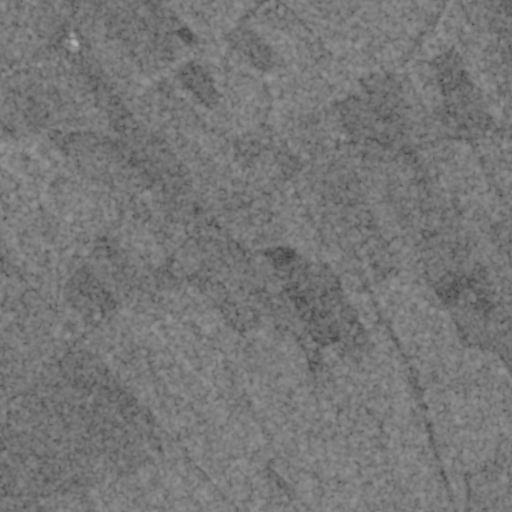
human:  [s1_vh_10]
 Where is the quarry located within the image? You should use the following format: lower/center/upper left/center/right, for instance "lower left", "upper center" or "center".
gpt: The quarry is located in the center left of the image.
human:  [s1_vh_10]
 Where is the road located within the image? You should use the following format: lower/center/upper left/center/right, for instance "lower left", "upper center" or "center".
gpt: There is no road in the image.

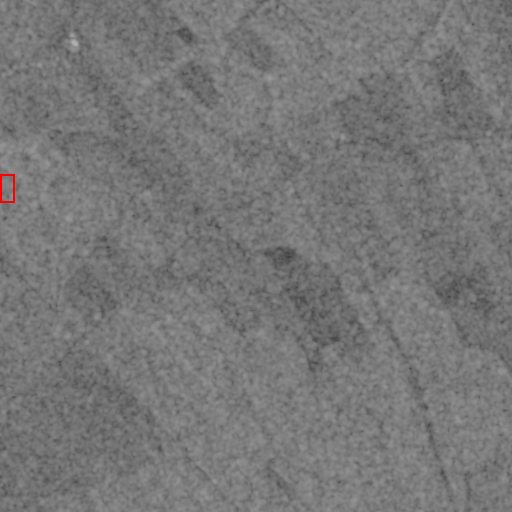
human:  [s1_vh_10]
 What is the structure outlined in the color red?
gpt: The structure outlined in red is a quarry.
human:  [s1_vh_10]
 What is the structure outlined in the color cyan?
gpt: There is no cyan outline.